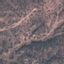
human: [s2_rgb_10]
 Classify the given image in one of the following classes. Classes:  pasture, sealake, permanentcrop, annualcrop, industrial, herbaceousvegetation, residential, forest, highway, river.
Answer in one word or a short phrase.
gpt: HerbaceousVegetation